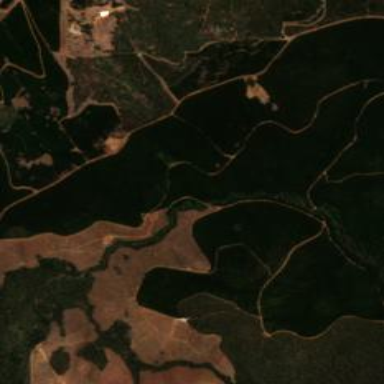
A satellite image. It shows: Plantation of evergreen needle-leaved trees in forest area.